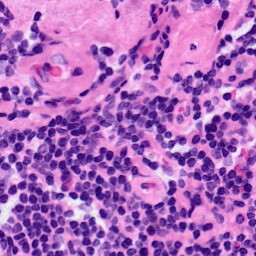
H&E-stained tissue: LymphNode